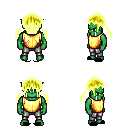
a pixel art fantasy rpg character, male body template, orc, green skin, gold chest armor, metal pants, gold twin-tailed hairstyle, black slippers, four views (front, back, left, right), 2x2 character sprite sheet, small pixel art, hard edges, no anti-aliasing